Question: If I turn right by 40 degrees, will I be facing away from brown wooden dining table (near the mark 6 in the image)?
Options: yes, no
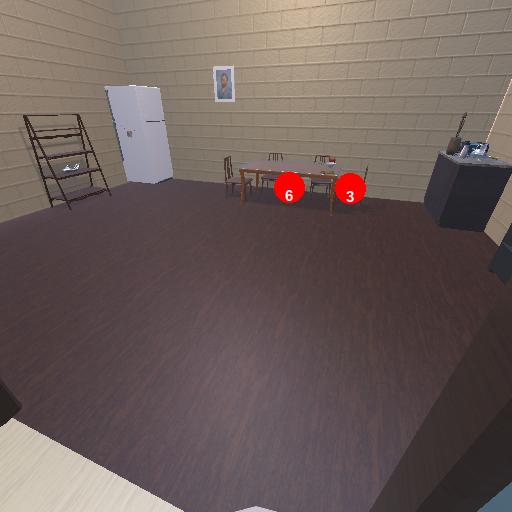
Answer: yes